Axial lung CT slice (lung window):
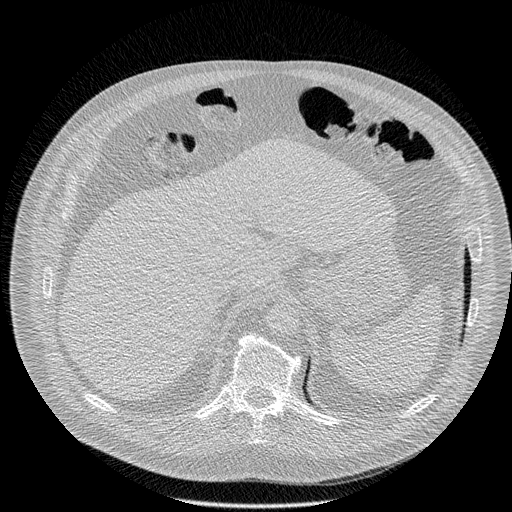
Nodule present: no